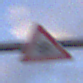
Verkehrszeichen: SchneeOderEisglaette
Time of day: SunriseSunset
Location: Outdoor (Nature)
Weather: PartlyCloudy
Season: NotSpecified
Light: Natural